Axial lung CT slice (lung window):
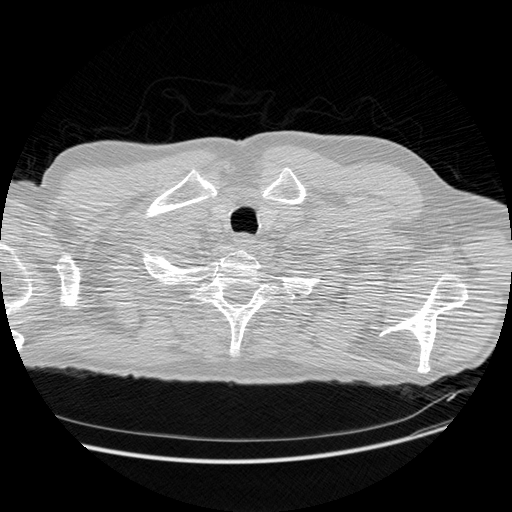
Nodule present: no